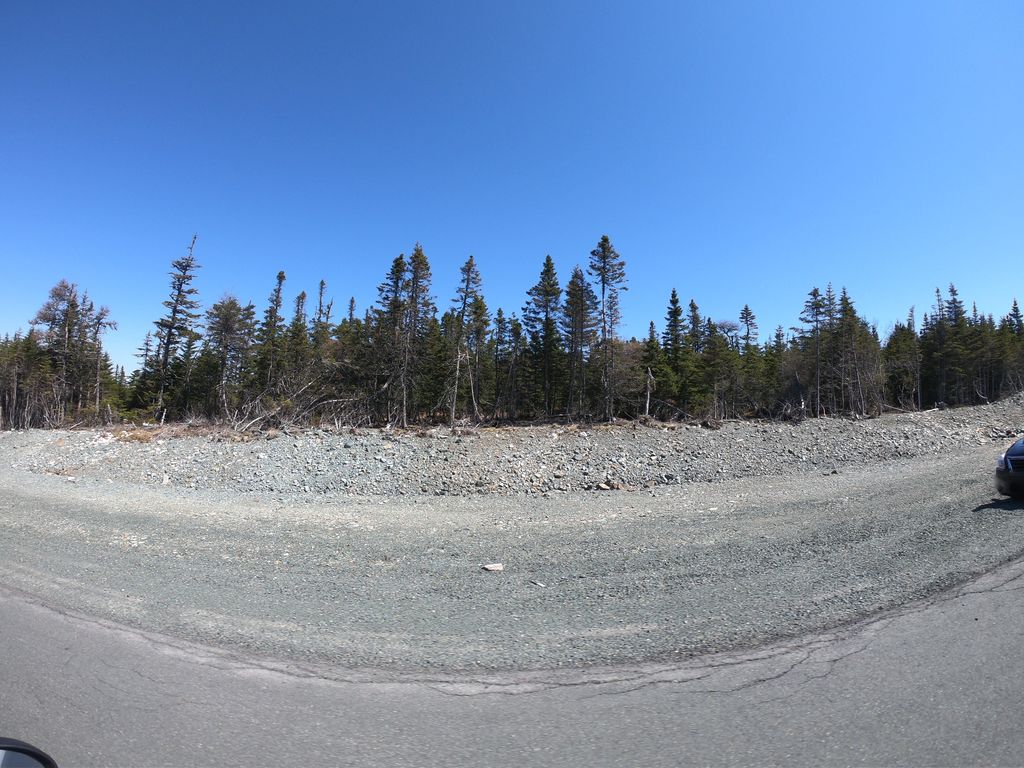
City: st_johns